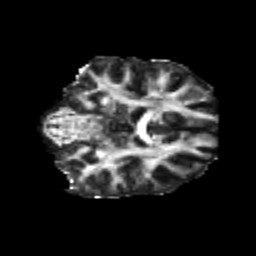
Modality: FA
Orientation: coronal
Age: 20
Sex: female
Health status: healthy
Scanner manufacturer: philips
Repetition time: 7.389 s
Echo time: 0.08599 s